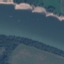
Land use / land cover: River